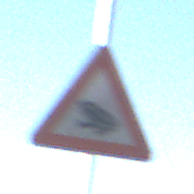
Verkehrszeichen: AmphibienwanderungRechts
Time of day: MorningAfternoon
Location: Outdoor (Urban)
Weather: Clear
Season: NotSpecified
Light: Natural